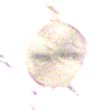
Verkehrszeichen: EndeUeberholverbot
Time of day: Night
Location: Outdoor (Nature)
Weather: Clear
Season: NotSpecified
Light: Natural